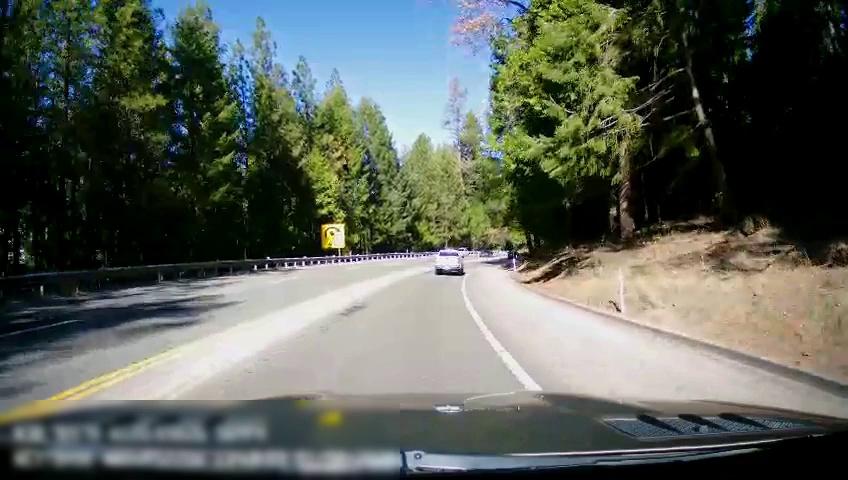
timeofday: Day
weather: Sunny
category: Drivable Space
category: Vehicles | Truck
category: Lanes | Alternate Lane
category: Lanes | Opposite Lane
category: Lanes | Opposite Lane
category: Lanes | Opposite Lane
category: Traffic | Signs